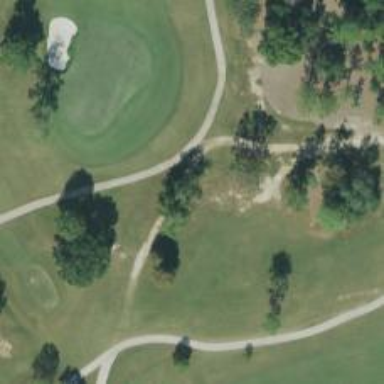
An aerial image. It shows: Path for golf carts.